Question: I have just moved from jqgrid 3.6.5 to version 4.4.4 of the grid. The problem is that my select lists are not populated with dataUrl option and edittype select. Please see the below figure

From the figure you can see that grid has sent two ajax requests to GetManager and GetTerritory but the resultant data is not displayed in select lists. I have added language file, jqgrid.min.js and grid.formedit.js. Below is the code for one of the column models
'''
{ name: 'ManagerId',
//sortable: true,
index: 'ManagerId',
//width: 50,
hidden:true,
align: 'center',
formatter: 'mail',
editable: true,
edittype: 'select',
editoptions: {aysnc:false, dataUrl: '@Url.Action("GetManagers", "Employee")',
buildSelect: function (data) {
var response = jQuery.parseJSON(data.responseText);
var s = '<select>';
s += '<option value="0">--No Manager--</option>';
$($.parseJSON(data.responseText)).map(function () {
s += '<option value="' + this.EmployeeId + '">' + this.EmployeeName + '</option>';
});
return s + "</select>";
}
},
editrules: { required: true,edithidden:true },
formoptions: { elmsuffix: ' *',label:'Manager' }
},
'''
Can anyone suggest what's wrong with it.
server response
'''
[{"EmployeeId":2,"EmployeeName":"Jack"},{"EmployeeId":4,"EmployeeName":"xe"},{"EmployeeId":1001,"EmployeeName":"John"},{"EmployeeId":2000,"EmployeeName":"Jack"},{"EmployeeId":2001,"EmployeeName":"Jill"}]
'''
Response Headers
'''
Cache-Control private
Connection Close
Content-Length 203
Content-Type application/json; charset=utf-8
Date Thu, 14 Feb 2013 13:20:09 GMT
Server ASP.NET Development Server/10.0.0.0
X-AspNet-Version 4.0.30319
X-AspNetMvc-Version 3.0
'''
Thanks
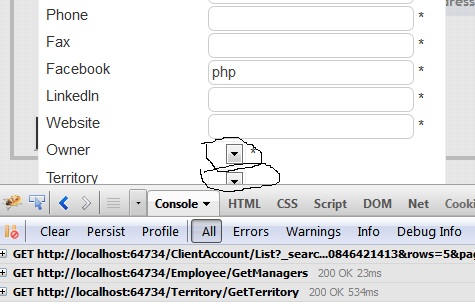
Answer: First of all I recommend that you examine the type of 'data' parameter inside of 'buildSelect' callback. Depend on some other factors the 'data' could be already object parsed from JSON response. You can just include 'alert(typeof data.responseText);' at the beginning of 'buildSelect'. Alternatively you can use <URL> to verify whether 'data' parameter is already array of data or one need use 'jQuery.parseJSON' to convert input data to array.
The next problem is that you use <URL>. So the code could be about the following
'''
buildSelect: function (response) {
var data = typeof response === "string" ?
$.parseJSON(response.responseText) : response,
s = "<select>";
s += '<option value="0">--No Manager--</option>';
$.each(data, function () {
s += '<option value="' + this.EmployeeId + '">' + this.EmployeeName +
'</option>';
}
return s + "</select>";
}
'''
You should fix additionally the property 'aysnc:false' of 'editoptions'. Such options is unknown and will be just ignored.